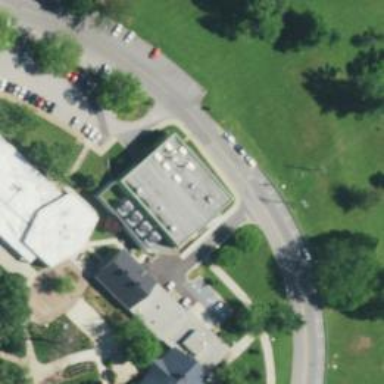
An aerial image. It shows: Building.